【题型】填空题　【知识点】立体几何　【难度】easy
已知直三棱柱 \(ABC - A_1B_1C_1\) 的侧棱长为 \(2\sqrt{3}\)，底面为等边三角形. 若存在球 \(O\) 与该三棱柱的各条棱都相切，求该直三棱柱的外接球的体积为 \underline{\ \ \ \ \ \ \ }。
【解答】
\noindent 【答案】\(\frac{28\sqrt{7}\pi}{3}\)

\noindent 【解析】由题意，三棱柱 \(ABC - A_1B_1C_1\) 是正三棱柱，设点 \(M\)，\(N\) 分别为棱柱的下底面和上底面的中心，
由对称性知，\(MN\) 的中点即球 \(O\) 的球心，取 \(AB\) 中点 \(E\)（为切点），则 \(OE = MB\)（\(MB\) 等于点 \(O\) 到棱 \(BB_1\) 的距离），
设球 \(O\) 的半径为 \(R\)，由正三角形的性质，\(EM = DM = \frac{1}{2}BM = \frac{1}{2}R\)，\(MN\) 与底面垂直，
则必与底面上直线 \(EM\) 垂直，故 \(R^2 - \left(\frac{1}{2}R\right)^2 = OM^2 = (\sqrt{3})^2\)，解得 \(R = 2\)。

\noindent 又由对称性知，该直三棱柱的外接球球心即点 \(O\)，连接 \(OA\)，\(AM\)，因 \(AM = BM = 2\)，
则 \(OA = \sqrt{AM^2 + OM^2} = \sqrt{7}\) 即该直三棱柱的外接球的半径，

\noindent 故该球的体积为：\(\frac{4}{3}\pi \times (\sqrt{7})^3 = \frac{28\sqrt{7}}{3}\pi\)。

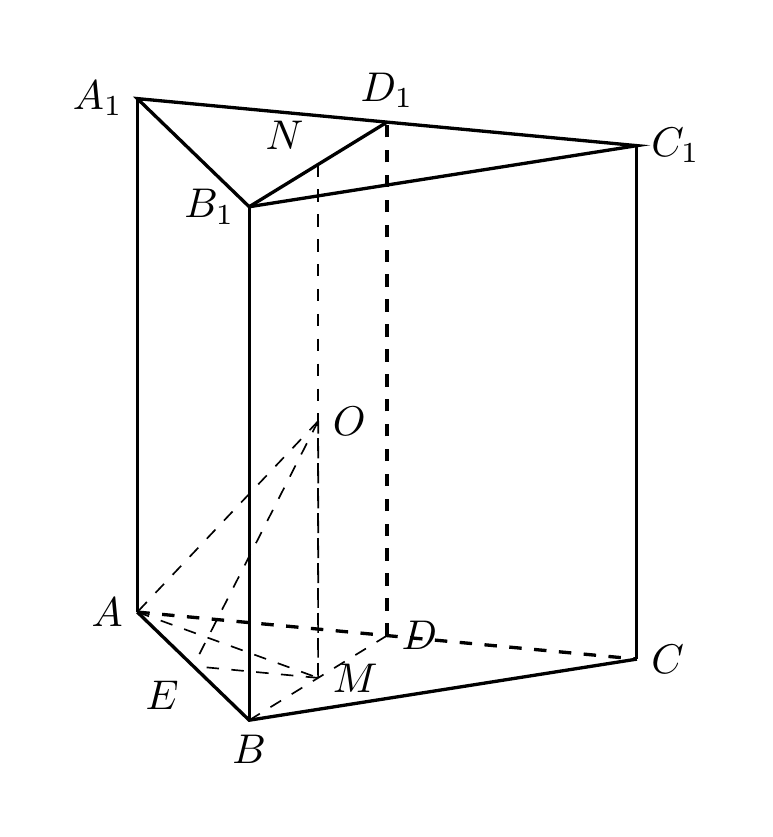